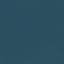
Label: SeaLake